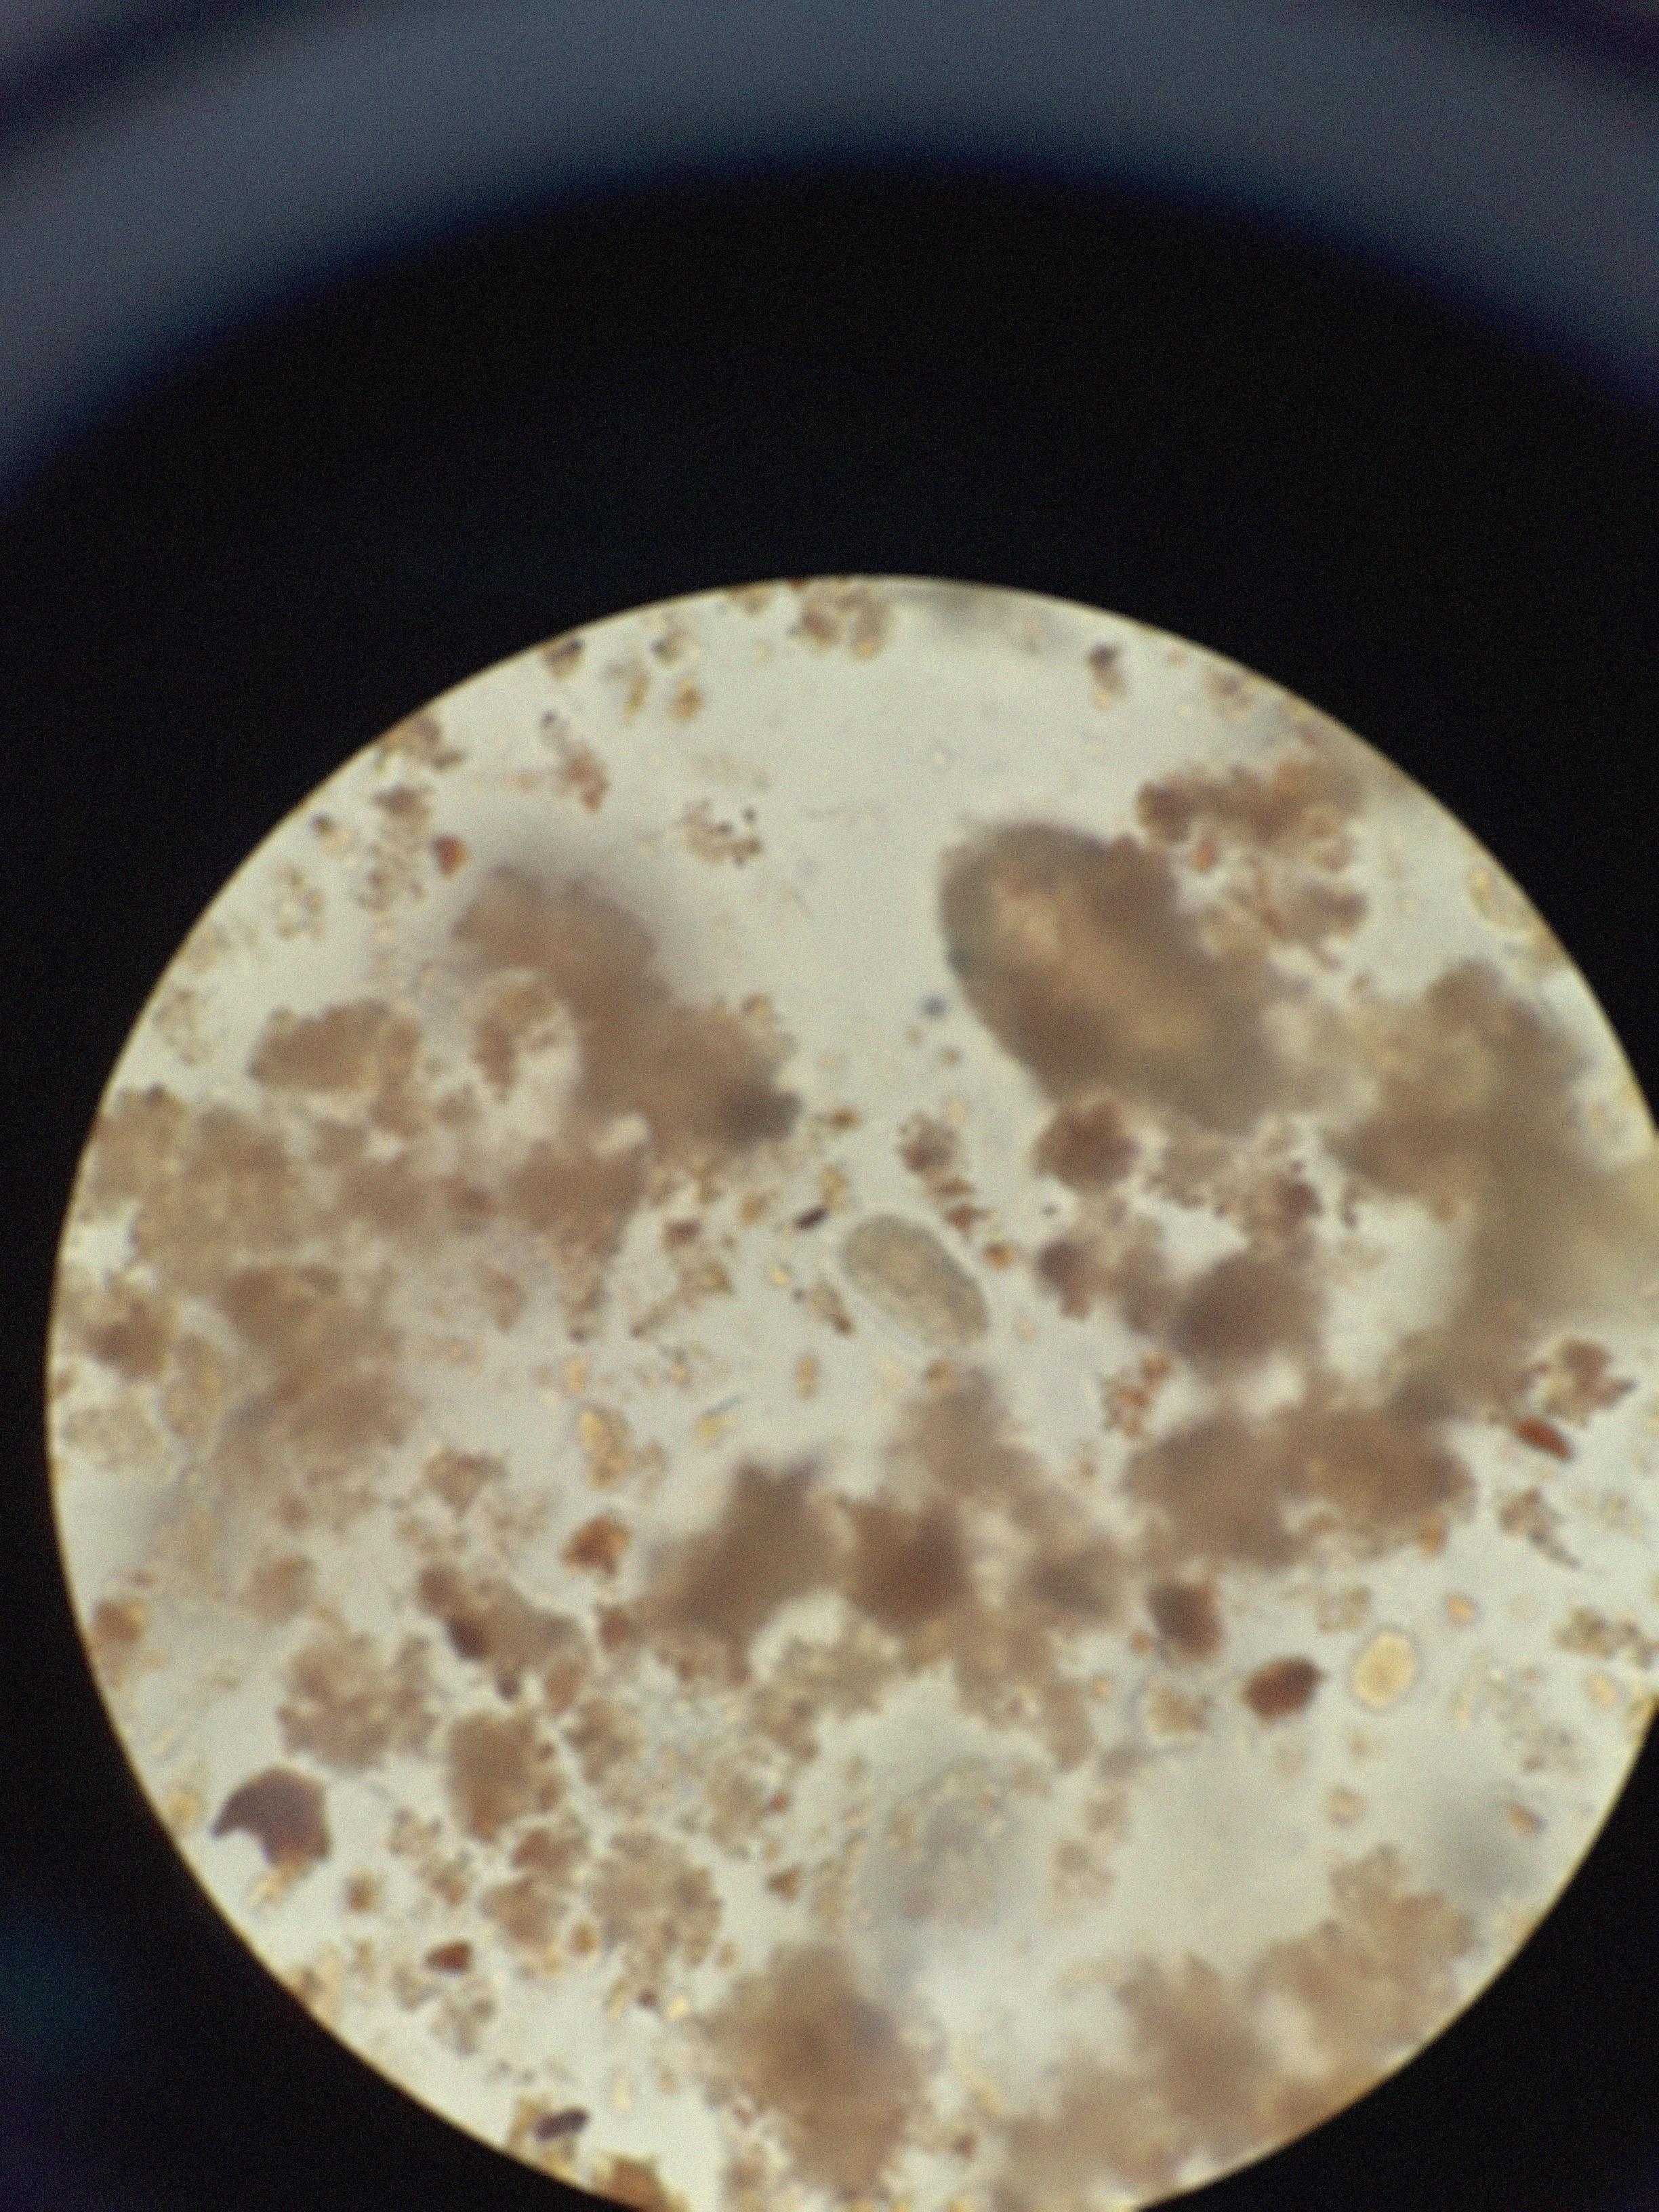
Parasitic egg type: Hookworm egg